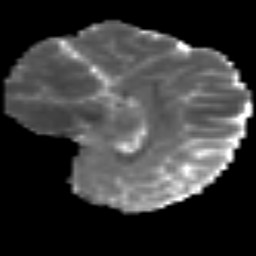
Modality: MD
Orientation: sagittal
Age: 39
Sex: female
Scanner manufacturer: siemens
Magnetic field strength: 3 T
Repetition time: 3.2 s
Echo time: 0.081 s